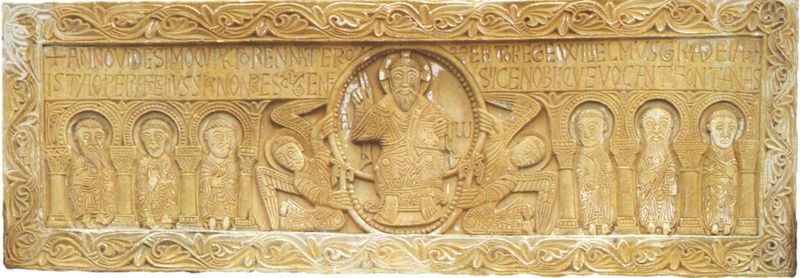
Titel: Portal mit reliefgeschmücktem Sturz
Standort: St. Génis des Fontaines (EU - F)
Schlagwörter: flügel, gott, finger, säule, säulen, ornament, bart, augen, bibel, stein, hände, engel, relief, füße, schrift, thron, kartusche, inschrift, medaillon, tron, heiligenschein, christus, christlich, romanik, heiliger, heilige, jünger, schrein, sarkophag, segensgestus, apostel, pantokrator, türsturz, victory